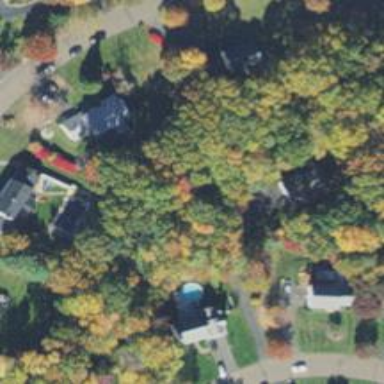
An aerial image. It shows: Residential driveway serving as service road.